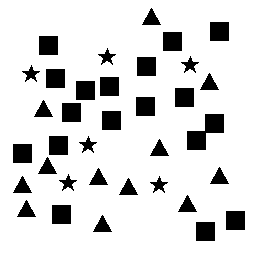
Squares: 18
Triangles: 12
Stars: 6
Total shapes: 36